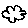
Label: cloud